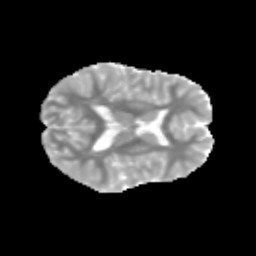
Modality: MD
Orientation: axial
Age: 12
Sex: female
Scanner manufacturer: siemens
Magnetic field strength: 3 T
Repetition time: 3.8 s
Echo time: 0.07 s